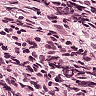
Metastatic tissue present: no